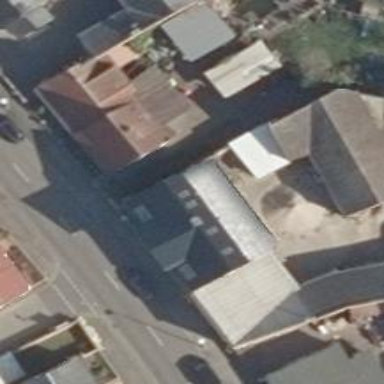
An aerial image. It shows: Building.